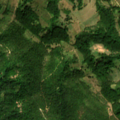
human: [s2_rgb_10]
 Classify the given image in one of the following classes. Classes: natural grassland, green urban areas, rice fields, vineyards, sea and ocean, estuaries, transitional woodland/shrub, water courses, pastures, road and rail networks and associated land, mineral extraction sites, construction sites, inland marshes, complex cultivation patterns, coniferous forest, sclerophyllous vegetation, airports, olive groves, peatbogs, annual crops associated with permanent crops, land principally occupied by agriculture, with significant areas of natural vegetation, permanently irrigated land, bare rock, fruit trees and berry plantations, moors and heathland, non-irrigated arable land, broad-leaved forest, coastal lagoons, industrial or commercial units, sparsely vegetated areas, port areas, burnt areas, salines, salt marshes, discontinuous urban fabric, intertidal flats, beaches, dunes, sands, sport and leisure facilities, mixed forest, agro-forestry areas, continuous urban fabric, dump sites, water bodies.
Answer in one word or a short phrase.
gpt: land principally occupied by agriculture, with significant areas of natural vegetation, broad-leaved forest